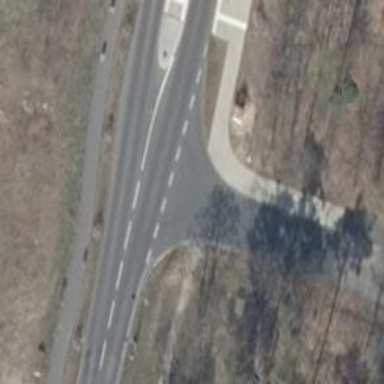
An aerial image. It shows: Road with "give way" sign.